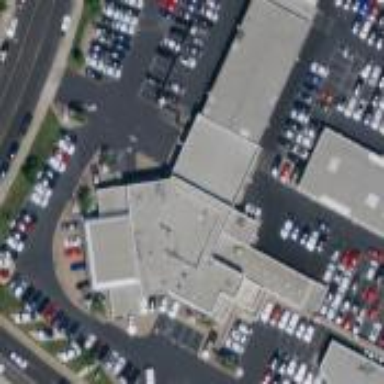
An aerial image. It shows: Car shop in retail area.